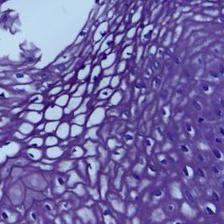
Diagnosis: OSCC